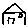
Label: house